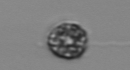
Label: coccolithophorid